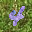
Label: 4